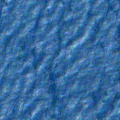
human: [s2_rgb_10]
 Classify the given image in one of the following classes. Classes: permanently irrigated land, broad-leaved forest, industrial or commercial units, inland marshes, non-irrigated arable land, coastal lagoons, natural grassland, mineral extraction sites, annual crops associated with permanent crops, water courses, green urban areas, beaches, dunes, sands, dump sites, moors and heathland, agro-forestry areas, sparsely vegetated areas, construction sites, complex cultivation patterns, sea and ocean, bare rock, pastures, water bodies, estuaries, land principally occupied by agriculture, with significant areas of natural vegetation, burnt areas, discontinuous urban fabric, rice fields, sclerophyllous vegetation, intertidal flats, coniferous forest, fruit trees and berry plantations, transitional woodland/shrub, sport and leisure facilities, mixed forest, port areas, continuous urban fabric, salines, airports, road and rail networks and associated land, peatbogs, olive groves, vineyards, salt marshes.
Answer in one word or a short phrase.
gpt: sea and ocean